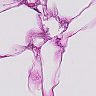
Metastatic tissue present: no